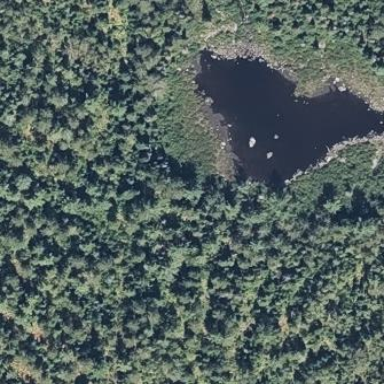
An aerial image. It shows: Serene pond.